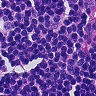
Metastatic tissue present: no